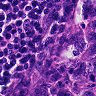
Metastatic tissue present: yes